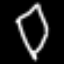
Label: diamond